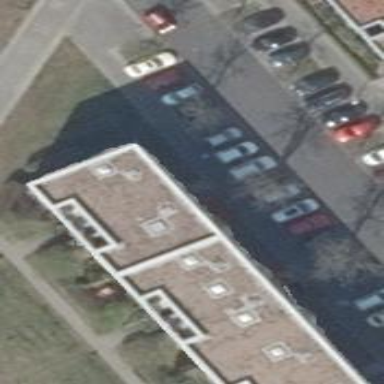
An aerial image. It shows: Building with apartments and flat roof.